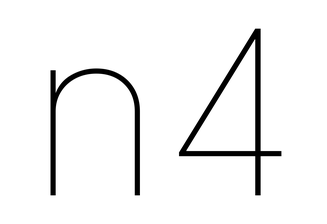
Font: Inter_Thin